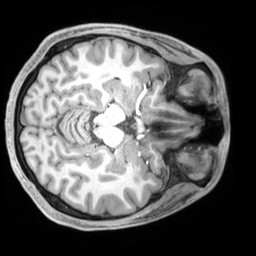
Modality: T1w
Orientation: axial
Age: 23
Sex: male
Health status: ill
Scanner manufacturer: siemens
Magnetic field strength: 3 T
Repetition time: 2.2 s
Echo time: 0.00218 s